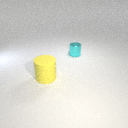
small cyan metal cylinder behind large yellow rubber cylinder